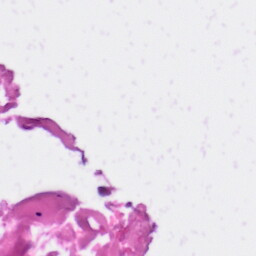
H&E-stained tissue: Skin